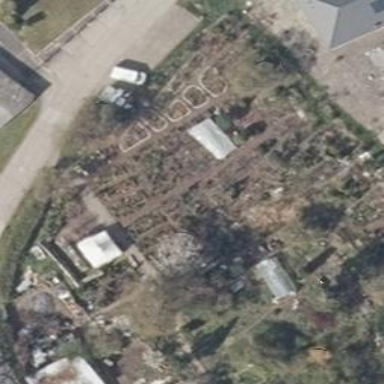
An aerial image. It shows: Garden center.